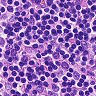
Metastatic tissue present: no